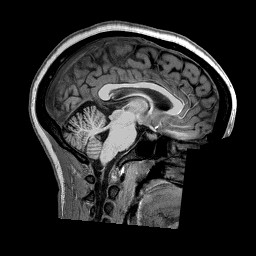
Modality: T1w
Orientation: sagittal